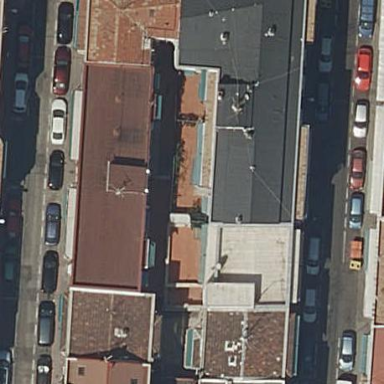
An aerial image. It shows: View of apartment building.